Question: I'm making a drawing website using WordPress and allowing my users to draw and post their drawings as pinned posts

Now I want to make the theme I'm using to change the order of the displayed posts to be displayed by number of views or comments not by the date order
Where can I find the code responsible for the posts displaying order in the theme of WordPress.
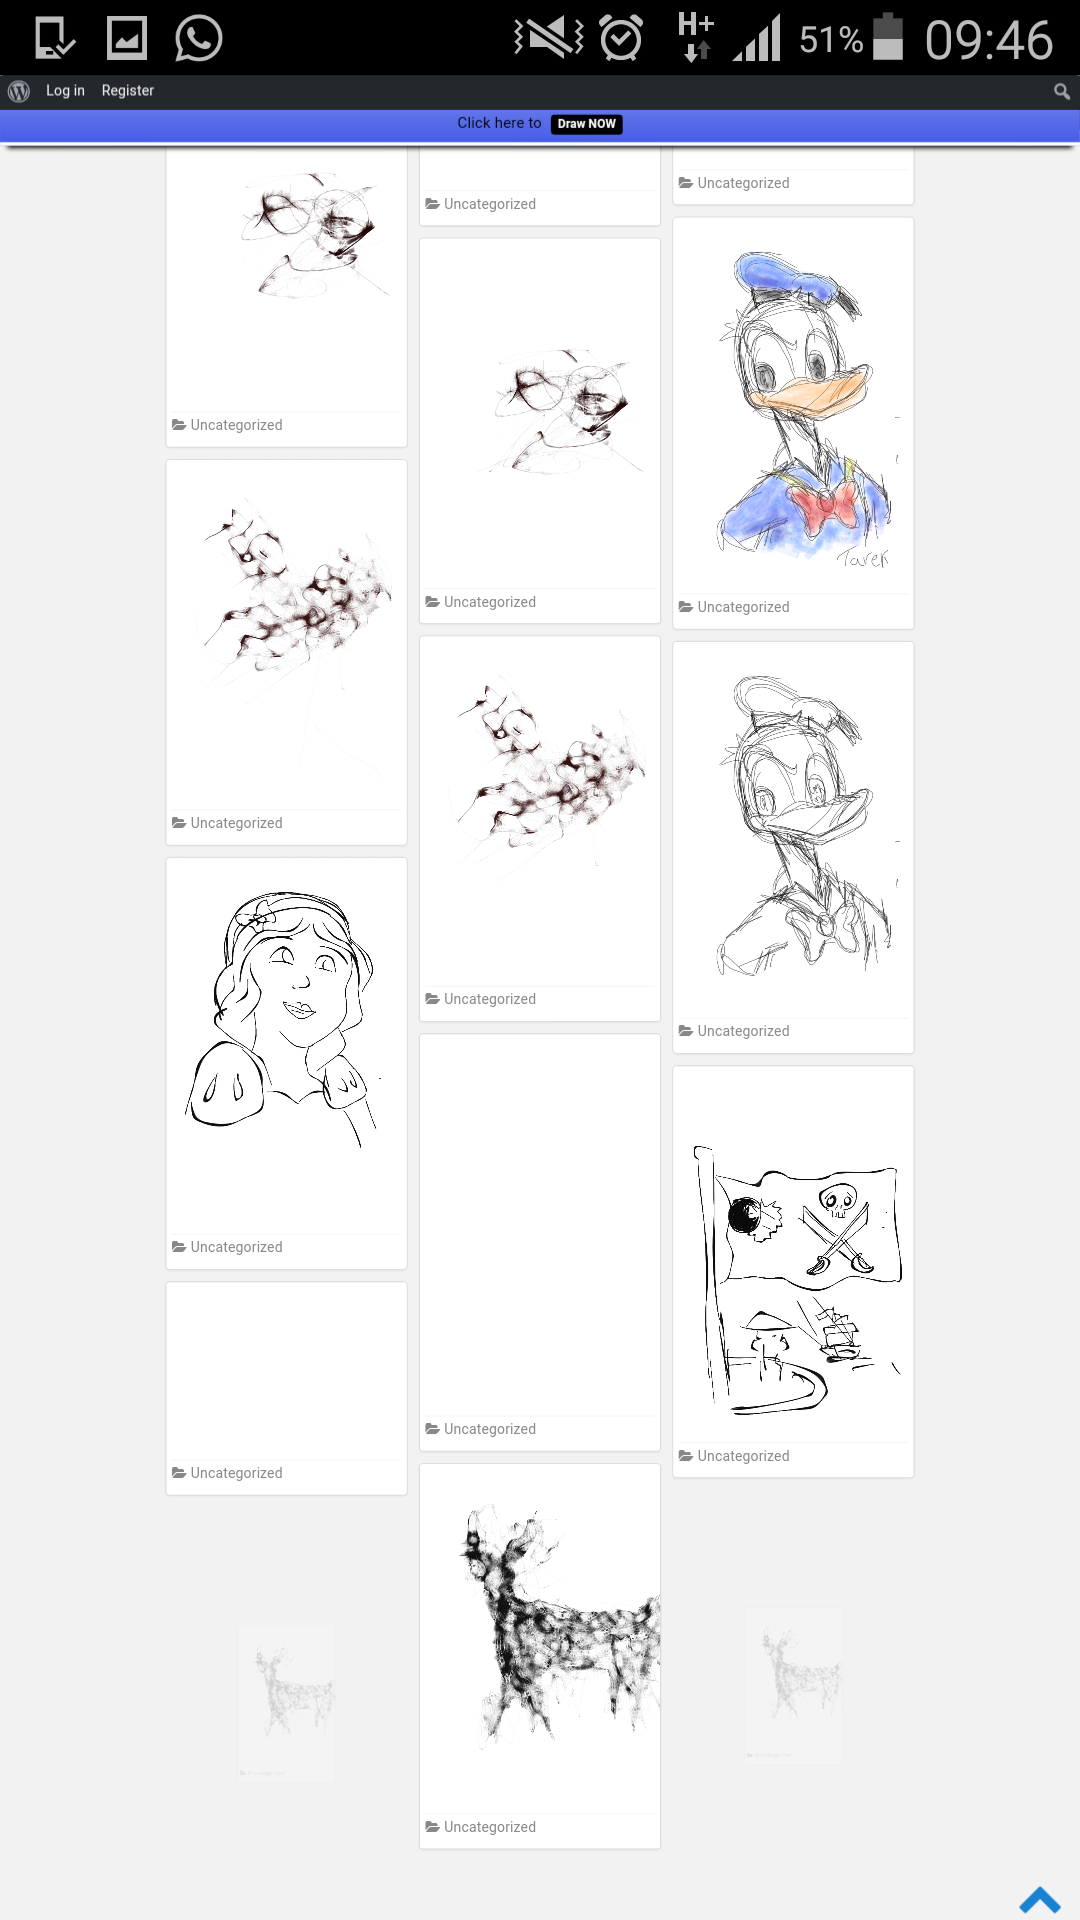
Answer: > If you want to changer the display order then you can use
<URL> action.
## To order post by comment count
'''
function wh_post_display_order_comment($query) {
if ($query->is_home() && $query->is_main_query()) {
$query->set('orderby', 'comment_count');
$query->set('order', 'DESC');
}
}
add_action('pre_get_posts', 'wh_post_display_order_comment');
'''
---
## To order post by view
By default WordPress does not have any option to short post by view so you have to use a little trick
'''
function whpp_track_post_views($post_id) {
if (!is_single())
return;
if (empty($post_id)) {
global $post;
$post_id = $post->ID;
}
whpp_set_post_views($post_id);
}
add_action('wp_head', 'whpp_track_post_views');
function whpp_set_post_views($postID) {
$count_key = 'whpp_track_post_views';
$count = get_post_meta($postID, $count_key, true);
if ($count == '') {
$count = 0;
delete_post_meta($postID, $count_key);
add_post_meta($postID, $count_key, '0');
} else {
$count++;
update_post_meta($postID, $count_key, $count);
}
}
//To keep the count accurate, lets get rid of prefetching
remove_action('wp_head', 'adjacent_posts_rel_link_wp_head', 10, 0);
'''
Now that we have set our logic for view so we 'll be shorting it
'''
function wh_post_display_order_view($query) {
if ($query->is_home() && $query->is_main_query()) {
$query->set('meta_key', 'whpp_track_post_views');
$query->set('orderby', 'meta_value_num');
$query->set('order', 'DESC');
}
}
add_action('pre_get_posts', 'wh_post_display_order_view');
'''
---
## To order post by both view and comment count
If you want to 'orderby' both the score then again we have to apply a small trick, as there is no default option in WordPress. First we'll count the comment and we'll add a small weightage and add the total view count and keep it is a different meta field and then we'll sort the post on that key.
'''
function whpp_track_post_views($post_id) {
if (!is_single())
return;
if (empty($post_id)) {
global $post;
$post_id = $post->ID;
}
whpp_set_post_views($post_id);
}
add_action('wp_head', 'whpp_track_post_views');
function whpp_set_post_views($postID) {
$count_key = 'whpp_track_post_views';
$count = get_post_meta($postID, $count_key, true);
//retriving total comments
$comments_count = wp_count_comments($postID);
$total_comment = $comments_count->total_comments;
$comment_point = 2; //change the number with your desired weightage
$comment_score = $total_comment * $comment_point;
if ($count == '') {
$count = 0;
delete_post_meta($postID, $count_key);
add_post_meta($postID, $count_key, '0');
} else {
$count++;
update_post_meta($postID, $count_key, $count);
}
update_post_meta($postID, 'whpp_view_comment_score', ($count + $comment_score));
}
//To keep the count accurate, lets get rid of prefetching
remove_action('wp_head', 'adjacent_posts_rel_link_wp_head', 10, 0);
function wh_post_display_order_view($query) {
if ($query->is_home() && $query->is_main_query()) {
$query->set('meta_key', 'whpp_view_comment_score');
$query->set('orderby', 'meta_value_num');
$query->set('order', 'DESC');
}
}
add_action('pre_get_posts', 'wh_post_display_order_view');
'''
Please Note :
Hope this helps!